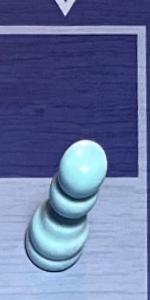
Label: Pawn_White